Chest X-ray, AP view. Patient: 41 years old, sex F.
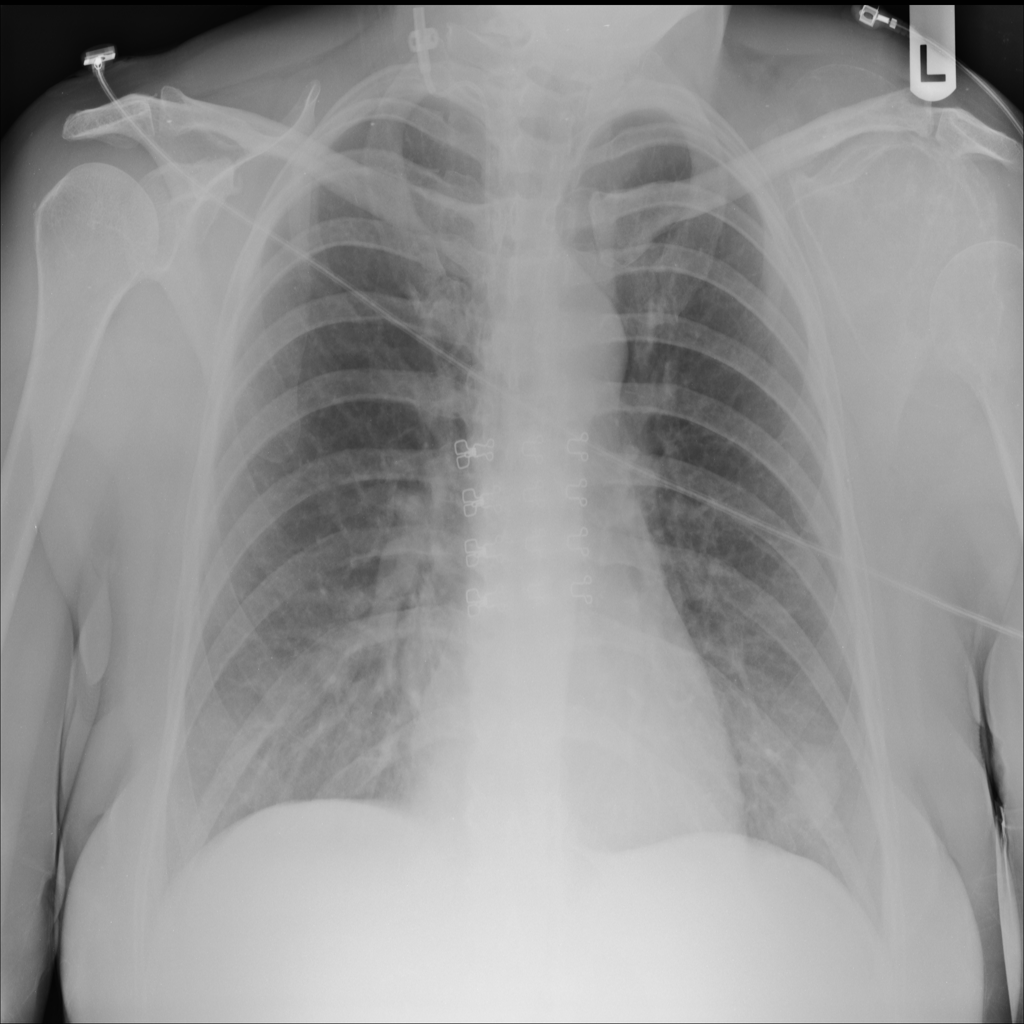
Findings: No Finding